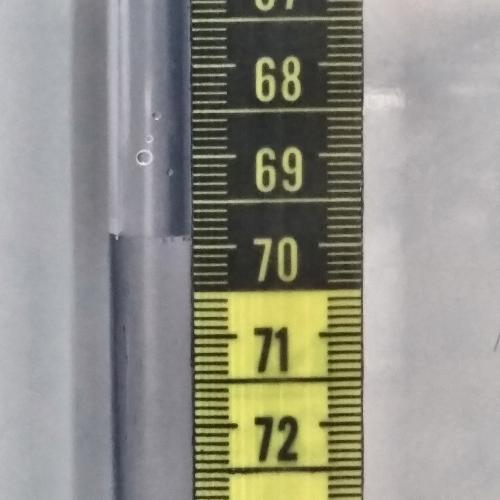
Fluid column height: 69.9 cm